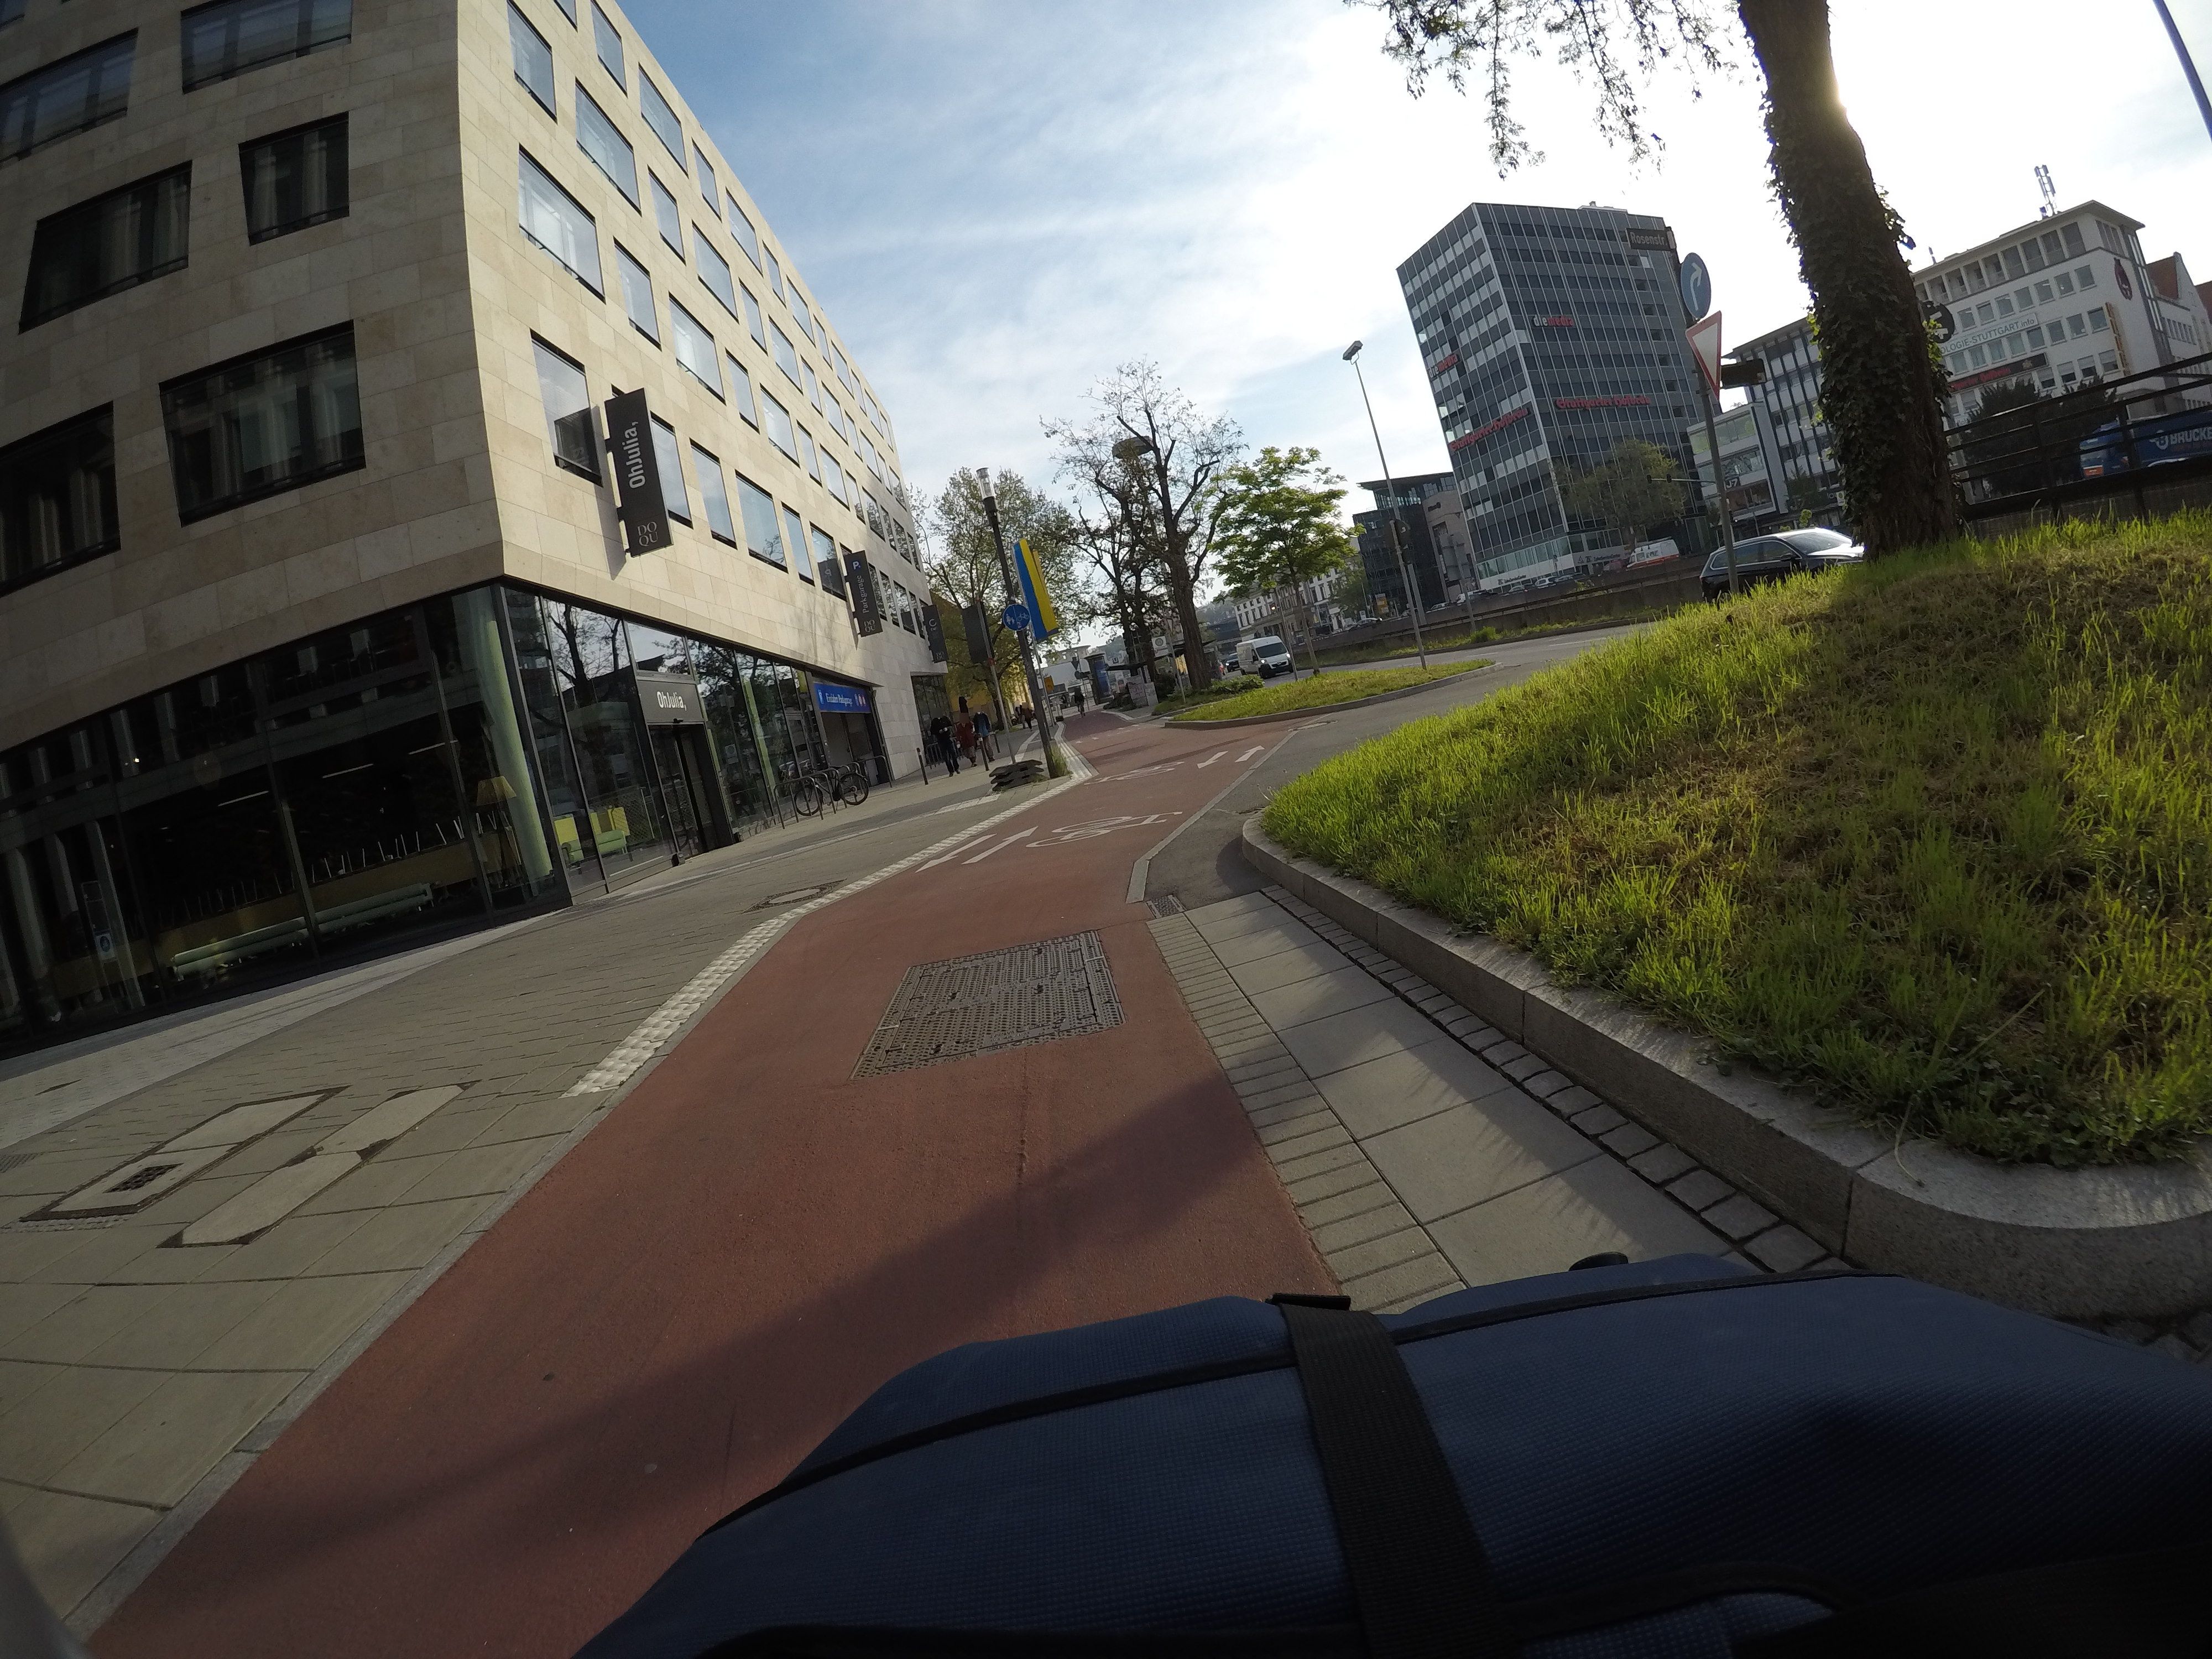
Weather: clear
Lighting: day
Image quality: good
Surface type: cycling surface
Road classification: pedestrian
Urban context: urban centre
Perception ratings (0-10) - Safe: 6.34, Lively: 9.78, Beautiful: 5.54, Boring: 5.07, Depressing: 2.52, Wealthy: 4.44